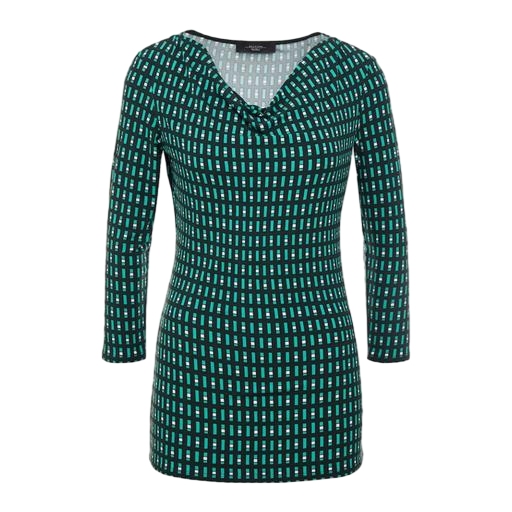
green three-quarter-sleeve top only macy, blue vanessa bruno athé geometric print button, long sleeve dress, white background